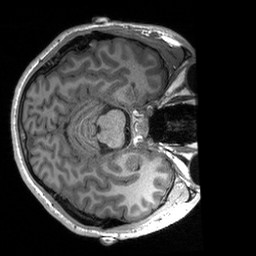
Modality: T1w
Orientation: axial
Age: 19
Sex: male
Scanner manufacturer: siemens
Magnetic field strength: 3 T
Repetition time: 2.3 s
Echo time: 0.00227 s